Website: bh-photo
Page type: address-validator
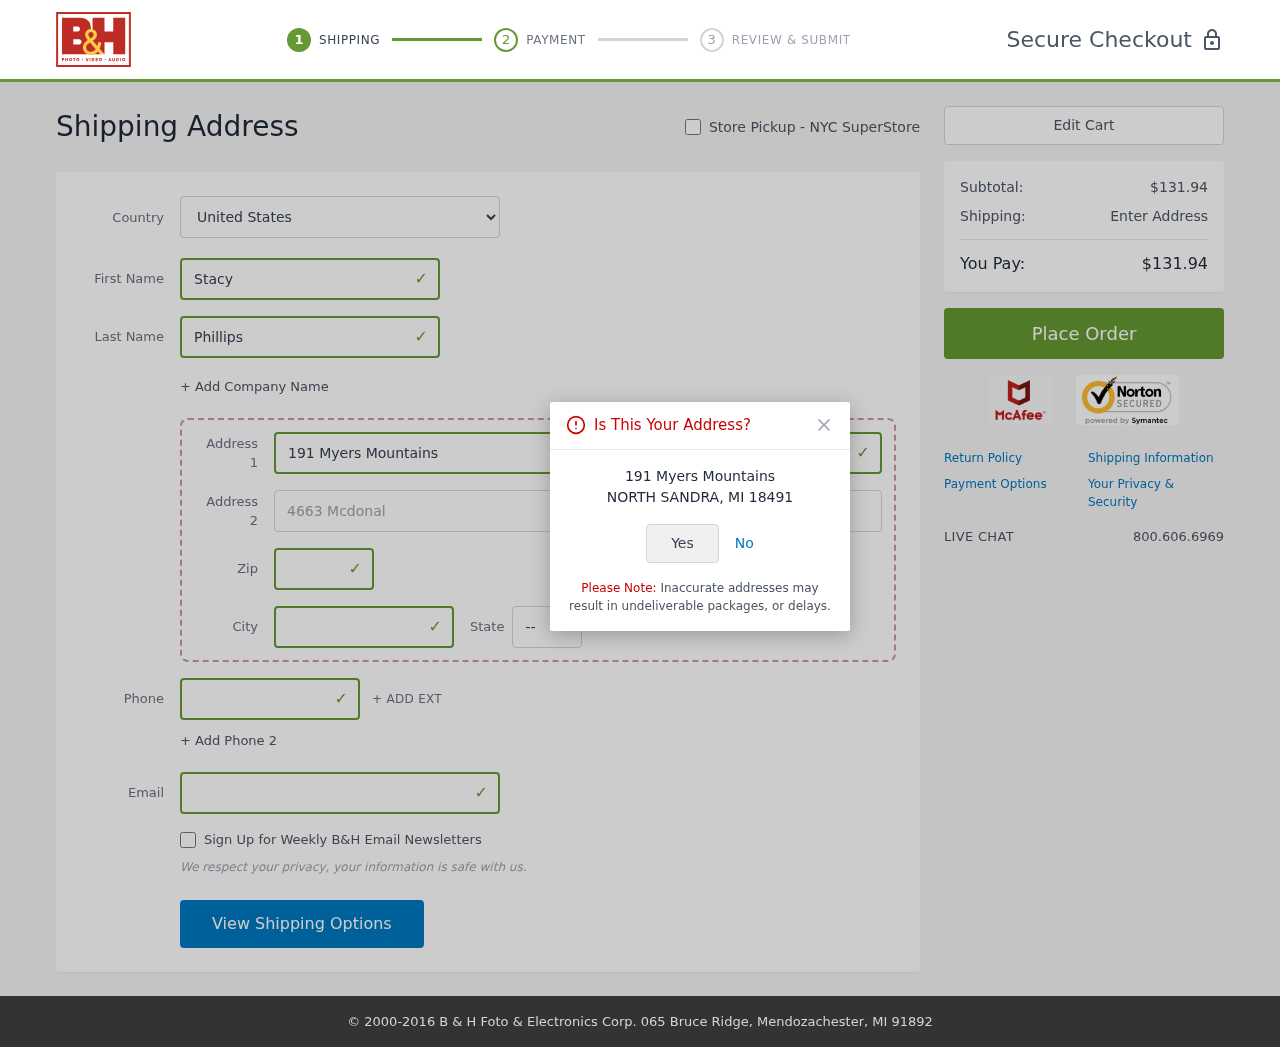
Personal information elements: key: PII_CITY
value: North Sandra
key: PII_COUNTRY
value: United States
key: PII_EMAIL
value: stacy_phillips@hotmail.com
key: PII_FIRSTNAME
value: Stacy
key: PII_LASTNAME
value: Phillips
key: PII_PHONE
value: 6586225152
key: PII_POSTCODE
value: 18491
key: PII_STATE_ABBR
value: MI
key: PII_STREET
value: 191 Myers Mountains
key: PII_STREET2
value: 4663 Mcdonald Mews
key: PII_CITY_CONFIRM
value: NORTH SANDRA
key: PII_POSTCODE_FULL
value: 18491
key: PII_POSTCODE_NUMERIC
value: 18491
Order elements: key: ORDER_SUBTOTAL
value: $131.94
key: ORDER_TOTAL
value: $131.94